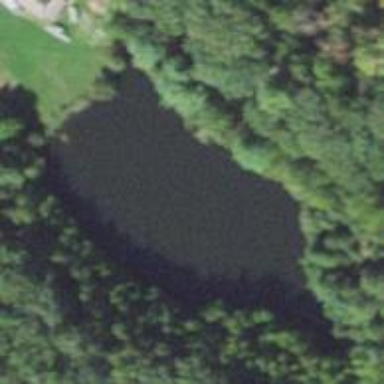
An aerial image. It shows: Peaceful pond surrounded by nature.